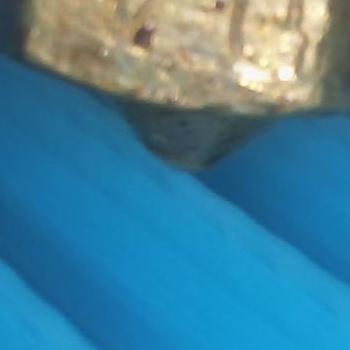
Flow rate: 49%